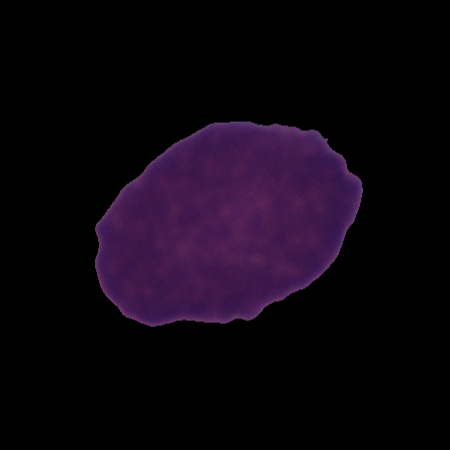
Label: cancer